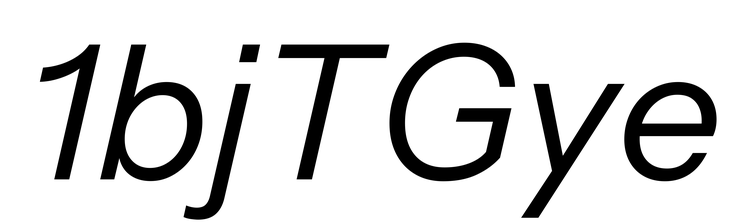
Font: InstrumentSans-Italic_Italic